Question: I have a ravendb class like such:
'''
public class Student
{
public string Id { get; set; }
public string TopLevelProperty { get; set; }
public Dictionary&ltstring, string> Attributes { get; set; }
public Dictionary&ltstring,List&ltDictionary&ltstring, string>>> CategoryAttributes { get; set; }
}
'''
and a document like so:

The following linq will not work due to a selectmany:
'''
test = (from student in session.Query()
from eduhistory in student.CategoryAttributes["EducationHistory"]
where eduhistory["StartYear"] == "2009"
select student).ToList();
'''
How can I get all students where StartYear == 2009?
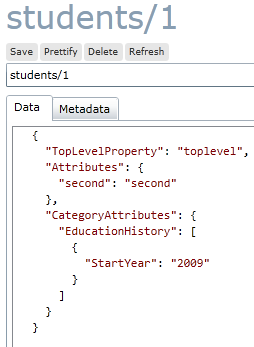
Answer: This does it :
'''
test = session.Advanced.LuceneQuery()
.Where("CategoryAttributes.EducationHistory,StartYear:2009")
.ToList();
'''
Notice the comma rather than a dot after EducationHistory. This indicates that we are looking at the list to find a property in one of the items named StartYear.
If I wanted greater than :
'''
test = session.Advanced.LuceneQuery()
.Where("CategoryAttributes.EducationHistory,StartYear:[2009 TO null]")
.ToList();
'''
etc etc.